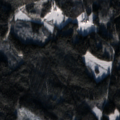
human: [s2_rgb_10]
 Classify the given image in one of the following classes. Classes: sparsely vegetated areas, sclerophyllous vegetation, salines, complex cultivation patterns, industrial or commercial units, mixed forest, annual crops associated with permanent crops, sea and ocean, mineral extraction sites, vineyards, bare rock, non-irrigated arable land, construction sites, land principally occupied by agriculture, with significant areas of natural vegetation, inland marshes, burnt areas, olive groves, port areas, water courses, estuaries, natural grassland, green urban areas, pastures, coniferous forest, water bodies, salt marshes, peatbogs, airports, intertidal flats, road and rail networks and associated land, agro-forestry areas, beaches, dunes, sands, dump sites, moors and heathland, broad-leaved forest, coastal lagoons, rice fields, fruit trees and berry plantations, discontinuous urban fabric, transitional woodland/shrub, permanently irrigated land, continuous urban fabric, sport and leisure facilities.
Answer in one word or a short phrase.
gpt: non-irrigated arable land, coniferous forest, mixed forest, transitional woodland/shrub